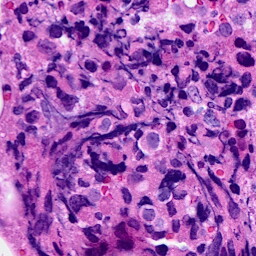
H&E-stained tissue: Breast